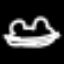
Label: frog